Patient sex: M
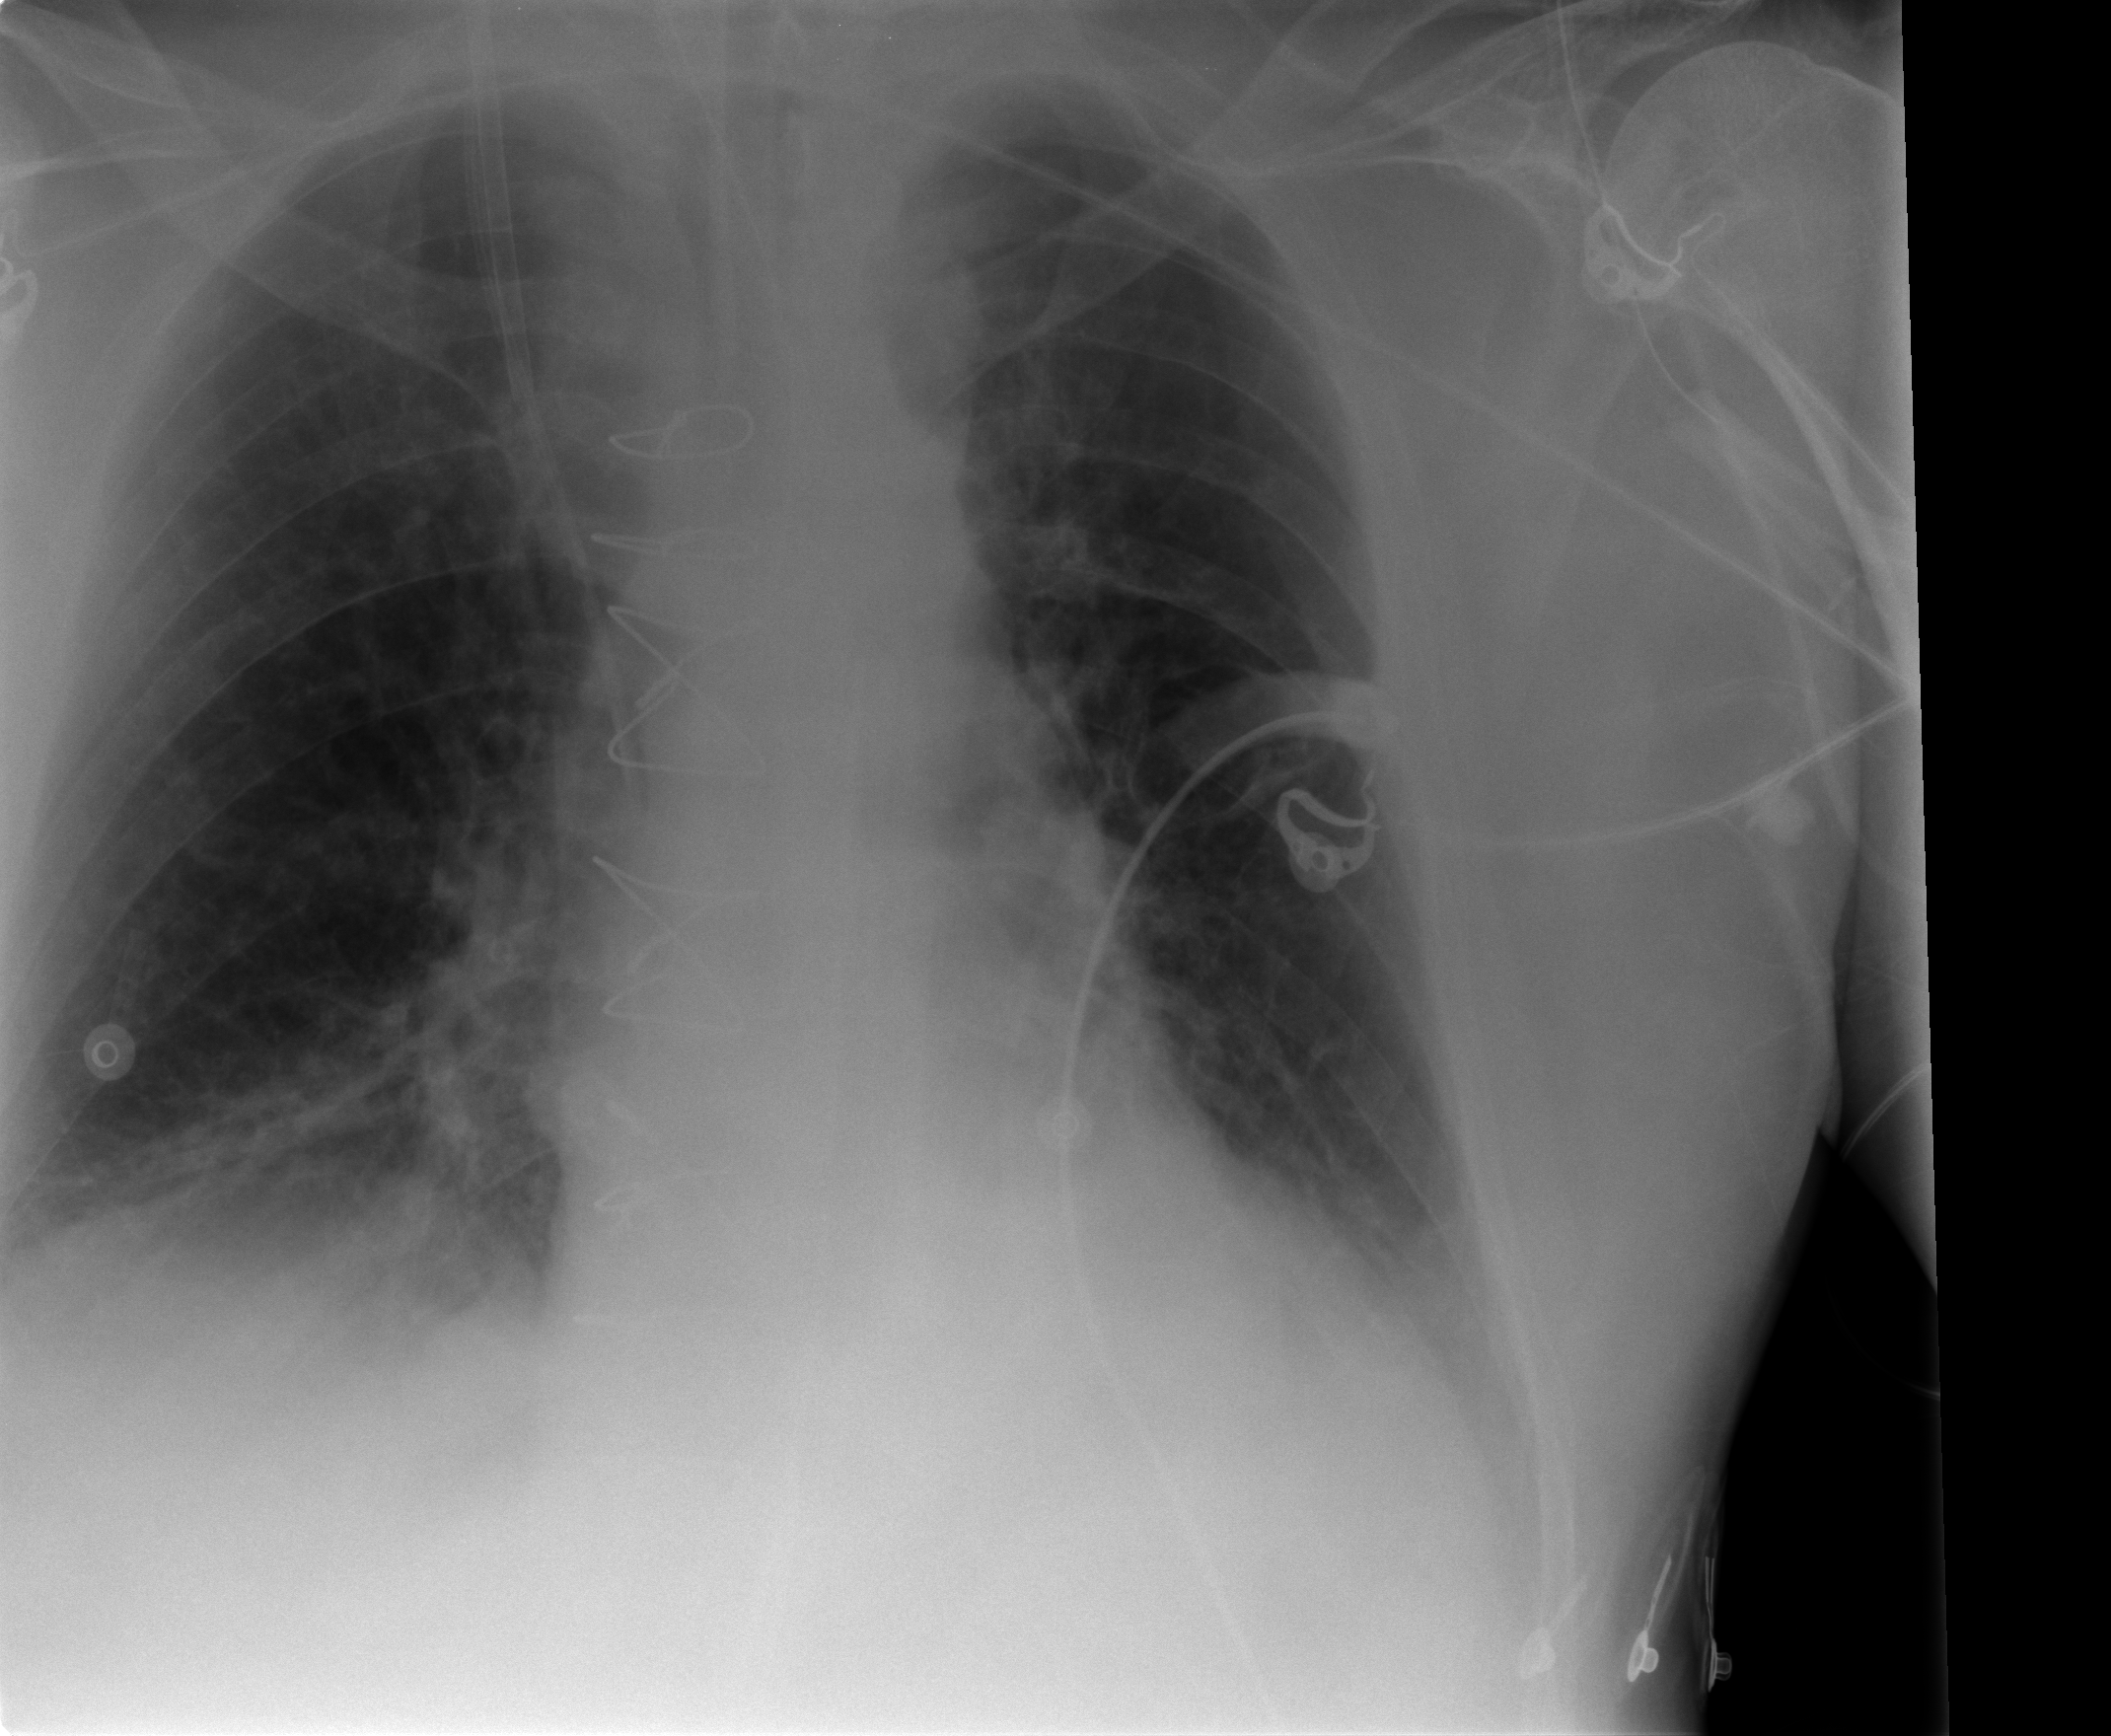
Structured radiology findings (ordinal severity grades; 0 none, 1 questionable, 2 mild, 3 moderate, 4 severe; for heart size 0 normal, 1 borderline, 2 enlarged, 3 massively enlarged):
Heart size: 0
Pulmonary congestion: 0
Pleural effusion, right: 0
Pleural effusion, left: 1
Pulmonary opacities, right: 1
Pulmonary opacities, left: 0
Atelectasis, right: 2
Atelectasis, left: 2